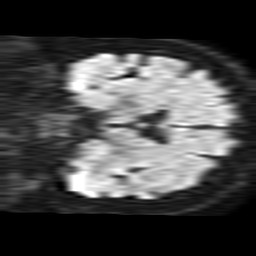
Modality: TRACE
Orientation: coronal
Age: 69
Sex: female
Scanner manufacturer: philips
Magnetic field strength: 1.5 T
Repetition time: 3.393 s
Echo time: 0.06922 s